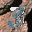
Label: 3